Interaction volume radius: 10 \u00c5
Interaction volume height: 30 \u00c5
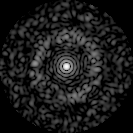
Disorder parameter: 0.8413